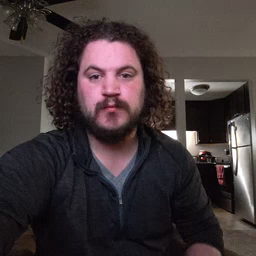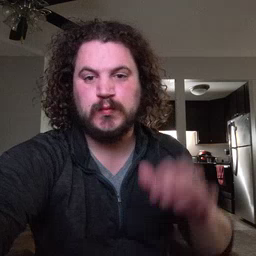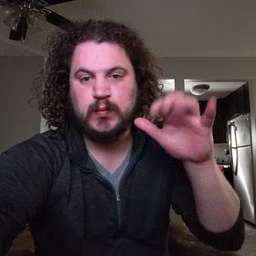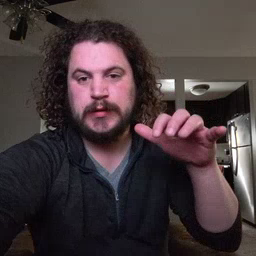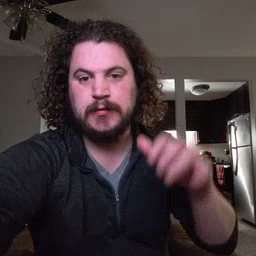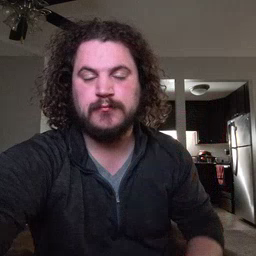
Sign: rain